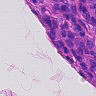
Metastatic tissue present: yes